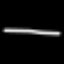
Label: line